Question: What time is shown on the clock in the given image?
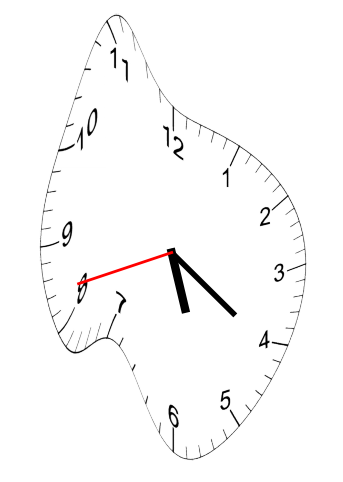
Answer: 05:20:42